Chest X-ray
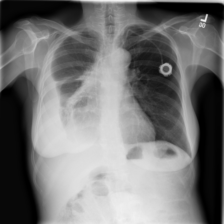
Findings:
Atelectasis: negative
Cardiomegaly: negative
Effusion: positive
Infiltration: negative
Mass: negative
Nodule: negative
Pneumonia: negative
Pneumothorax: negative
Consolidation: negative
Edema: negative
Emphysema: negative
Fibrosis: negative
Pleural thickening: negative
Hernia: negative